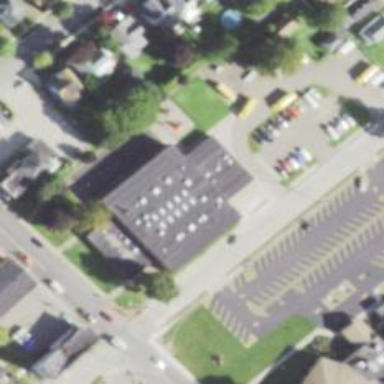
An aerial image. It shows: School.